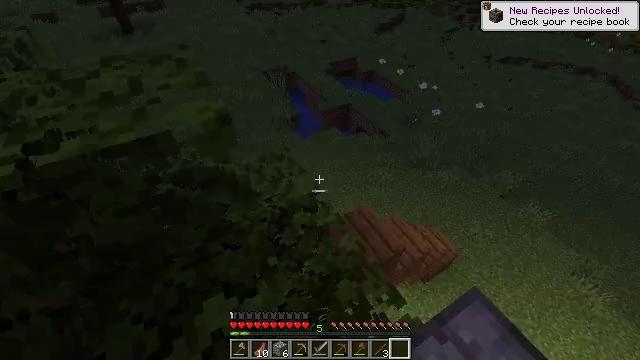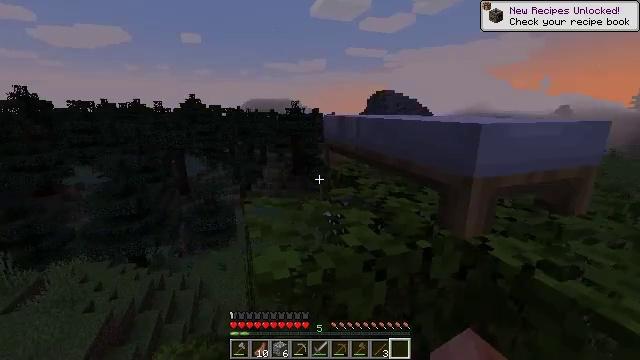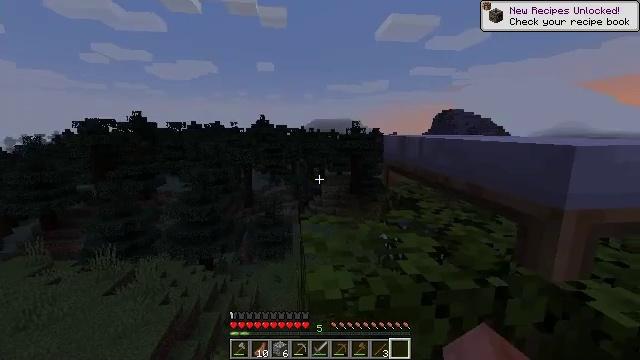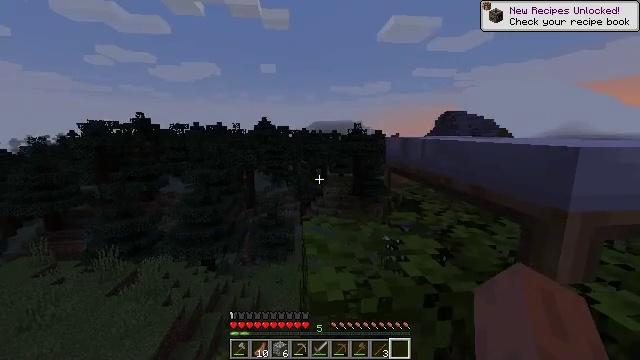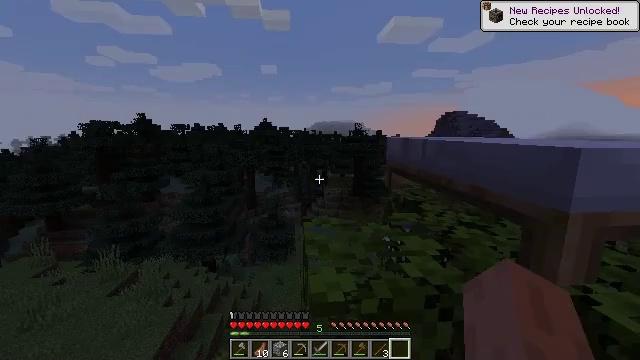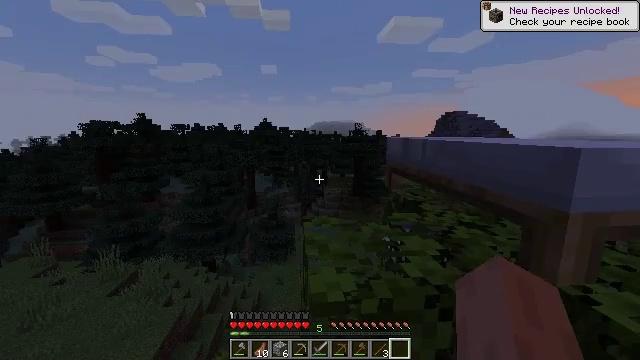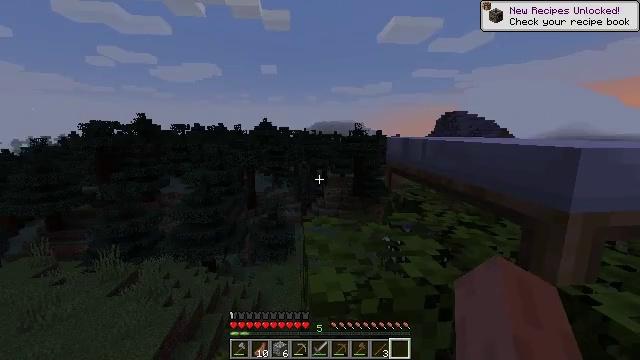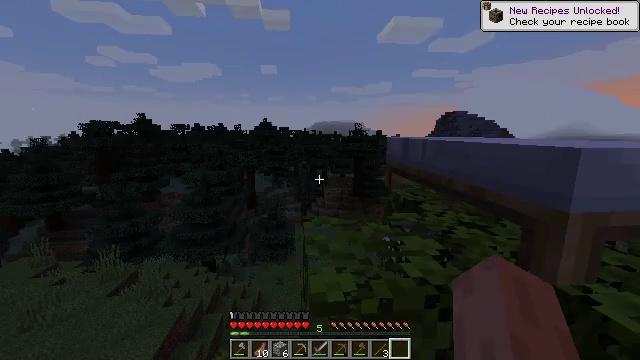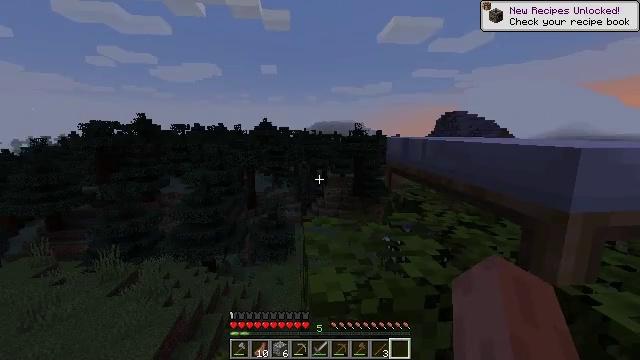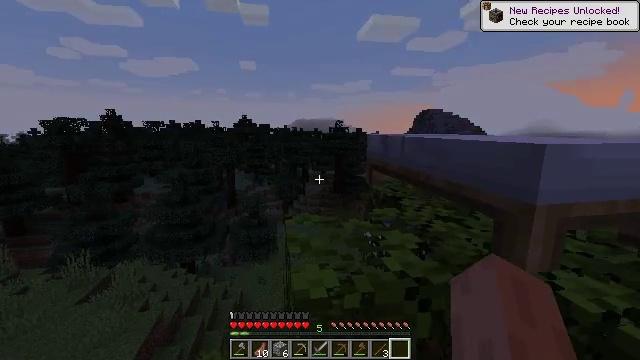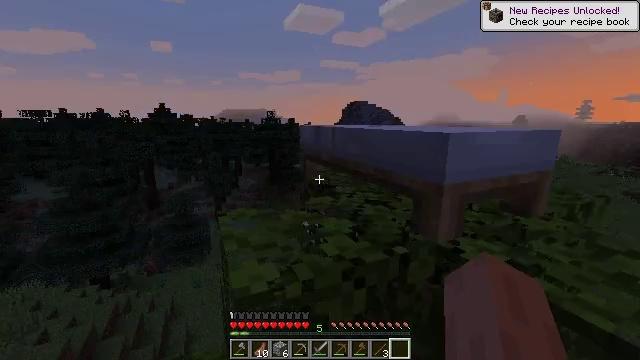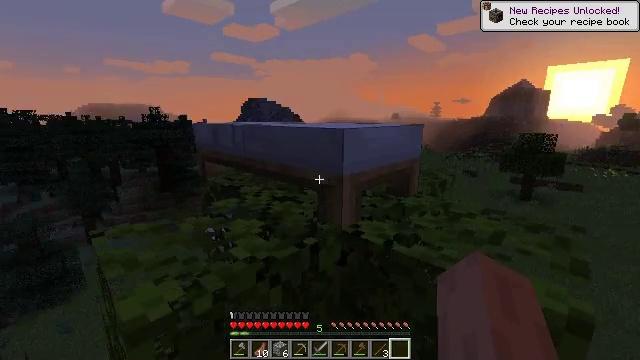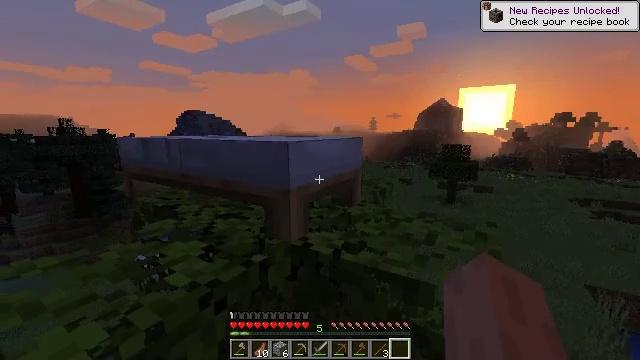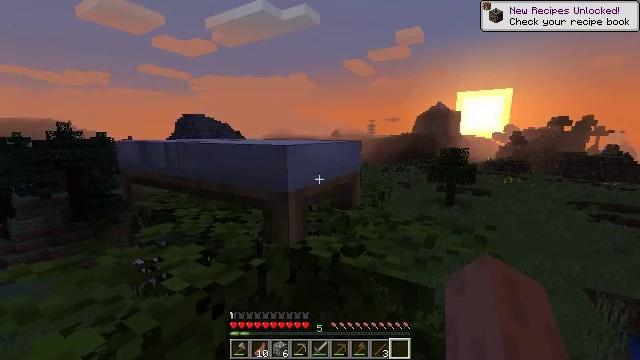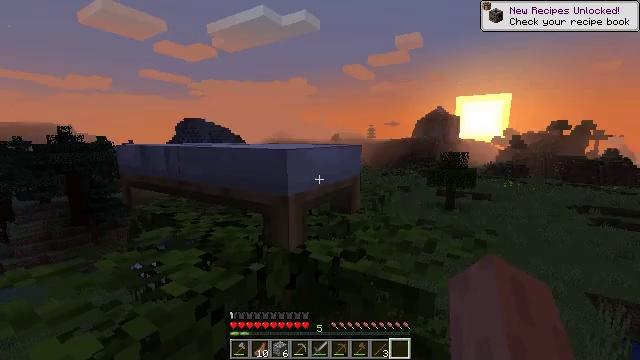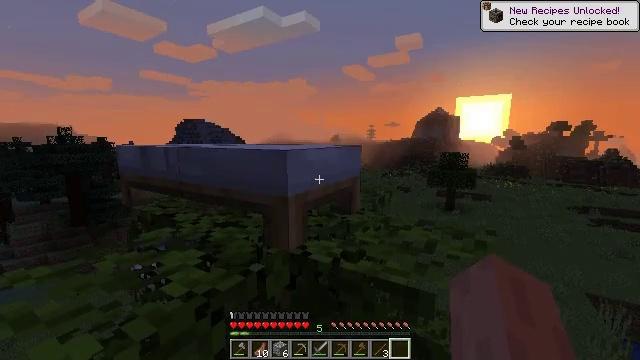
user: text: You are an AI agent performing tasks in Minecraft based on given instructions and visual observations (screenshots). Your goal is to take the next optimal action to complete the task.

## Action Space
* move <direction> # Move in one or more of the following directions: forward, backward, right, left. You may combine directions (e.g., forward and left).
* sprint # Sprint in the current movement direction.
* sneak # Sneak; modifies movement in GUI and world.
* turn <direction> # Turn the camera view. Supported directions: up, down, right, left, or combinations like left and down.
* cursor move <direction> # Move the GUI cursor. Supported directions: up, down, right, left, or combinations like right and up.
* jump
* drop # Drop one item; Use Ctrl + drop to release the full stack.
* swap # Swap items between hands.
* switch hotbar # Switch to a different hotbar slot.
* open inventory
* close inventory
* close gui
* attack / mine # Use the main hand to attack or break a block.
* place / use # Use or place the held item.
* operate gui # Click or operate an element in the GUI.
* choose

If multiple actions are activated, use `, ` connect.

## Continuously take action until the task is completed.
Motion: motion action
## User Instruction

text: Mine the red tulip flower.
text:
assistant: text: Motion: turn left and up
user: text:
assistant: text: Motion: turn left and up
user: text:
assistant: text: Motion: no_op
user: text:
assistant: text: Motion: no_op
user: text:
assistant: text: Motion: no_op
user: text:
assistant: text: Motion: no_op
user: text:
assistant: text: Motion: no_op
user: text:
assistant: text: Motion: no_op
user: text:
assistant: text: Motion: turn right
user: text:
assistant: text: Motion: turn right and down
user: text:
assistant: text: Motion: turn right
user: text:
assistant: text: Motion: turn right and up
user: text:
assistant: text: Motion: no_op
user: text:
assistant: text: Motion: no_op
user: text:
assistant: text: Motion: use / place
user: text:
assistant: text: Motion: use / place
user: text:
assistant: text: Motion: use / place
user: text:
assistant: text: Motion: use / place
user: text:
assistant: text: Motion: use / place
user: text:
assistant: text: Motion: use / place
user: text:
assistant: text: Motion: use / place
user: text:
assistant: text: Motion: choose, open gui
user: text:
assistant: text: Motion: choose
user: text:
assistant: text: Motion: choose
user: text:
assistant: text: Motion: choose
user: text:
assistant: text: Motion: choose
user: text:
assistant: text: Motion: choose
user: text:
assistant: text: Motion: choose
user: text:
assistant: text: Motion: no_op
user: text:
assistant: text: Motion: no_op